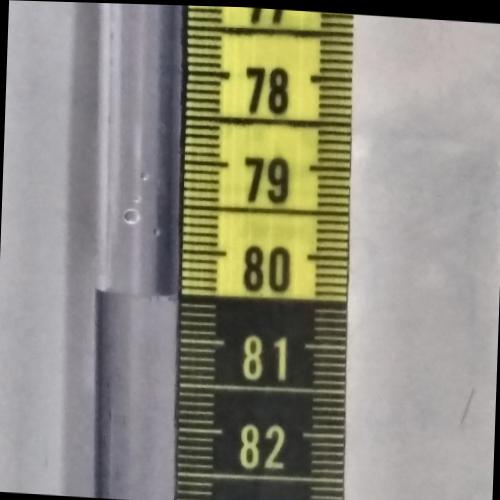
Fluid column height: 80.5 cm